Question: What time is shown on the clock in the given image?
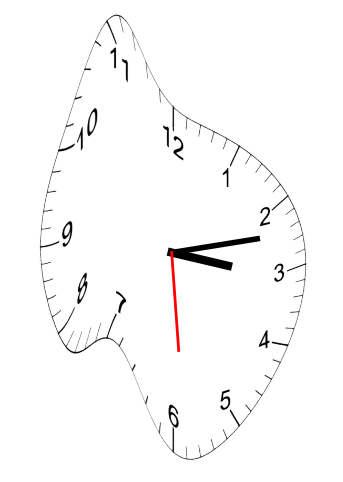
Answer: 03:12:29